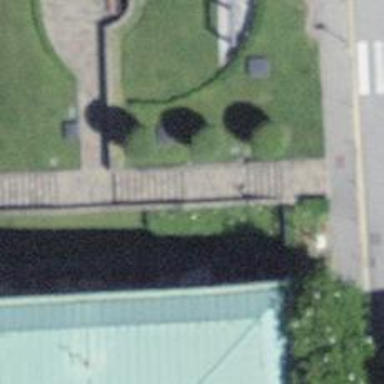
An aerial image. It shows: Set of steps on the road.